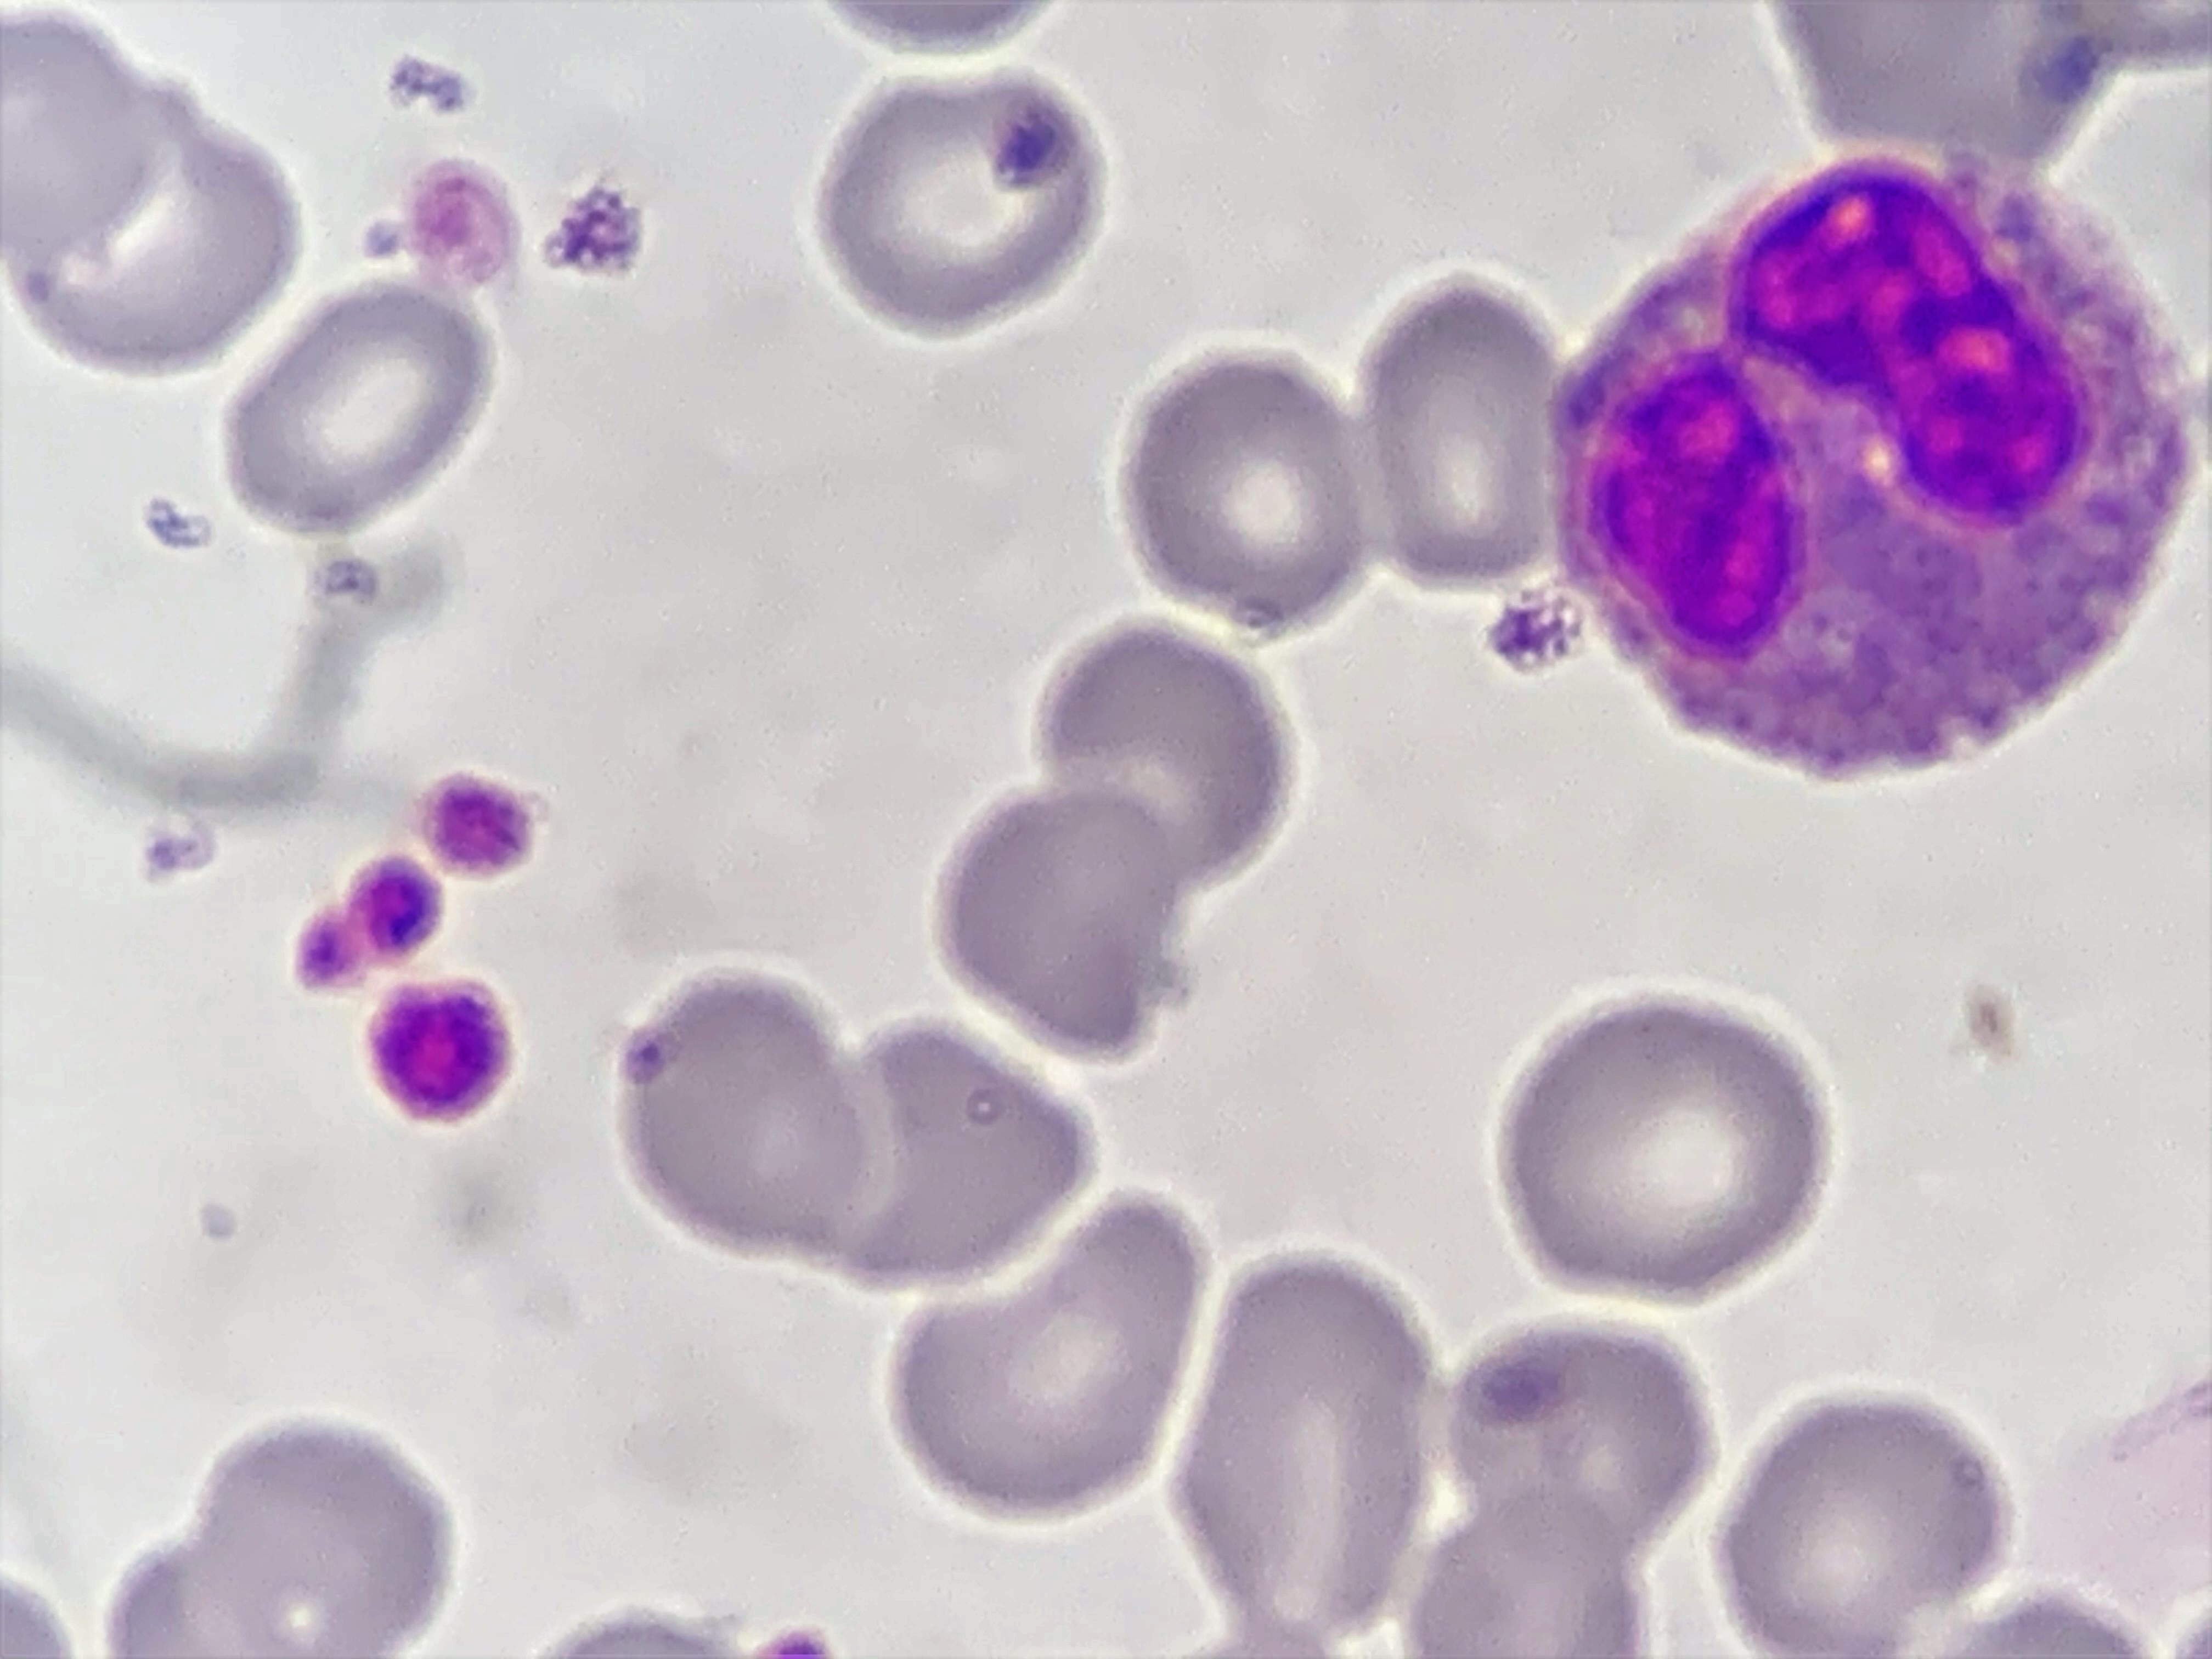
Cell type: EOSINOPHILS